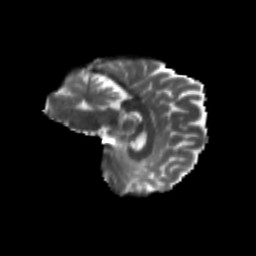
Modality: T2w
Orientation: sagittal
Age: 59
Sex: female
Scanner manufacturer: siemens
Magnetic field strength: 3 T
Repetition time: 4.71 s
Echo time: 0.0906 s